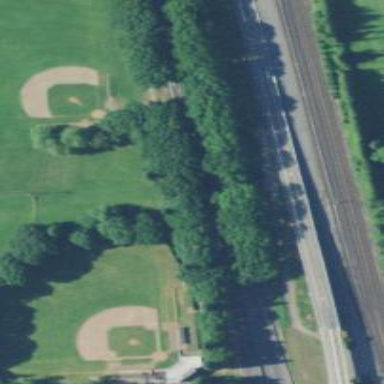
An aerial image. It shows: Baseball stadium for leisure land sports.